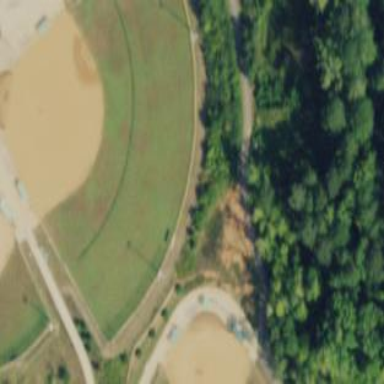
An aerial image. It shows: Baseball pitch for leisure land activities.